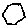
Label: hexagon